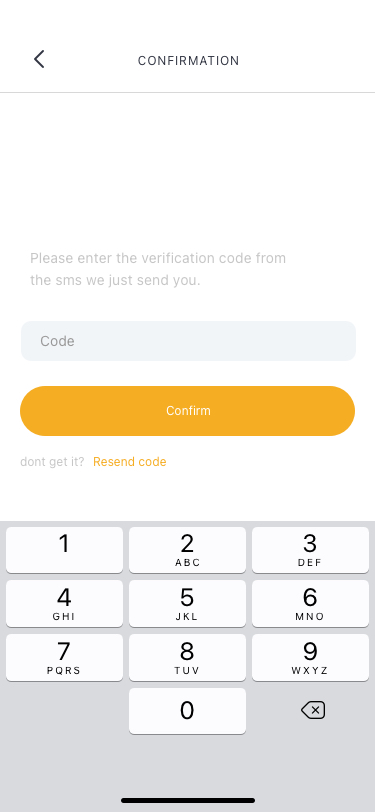
Text in this UI design:
dont get it?
Resend code
Please enter the verification code from the sms we just send you.
CONFIRMATION